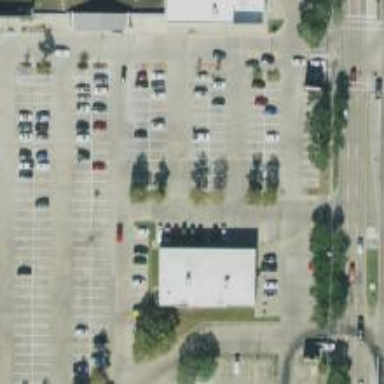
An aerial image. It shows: Parking space is available.